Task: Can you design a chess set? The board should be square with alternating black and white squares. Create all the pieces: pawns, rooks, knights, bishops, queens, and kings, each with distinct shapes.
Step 5084:
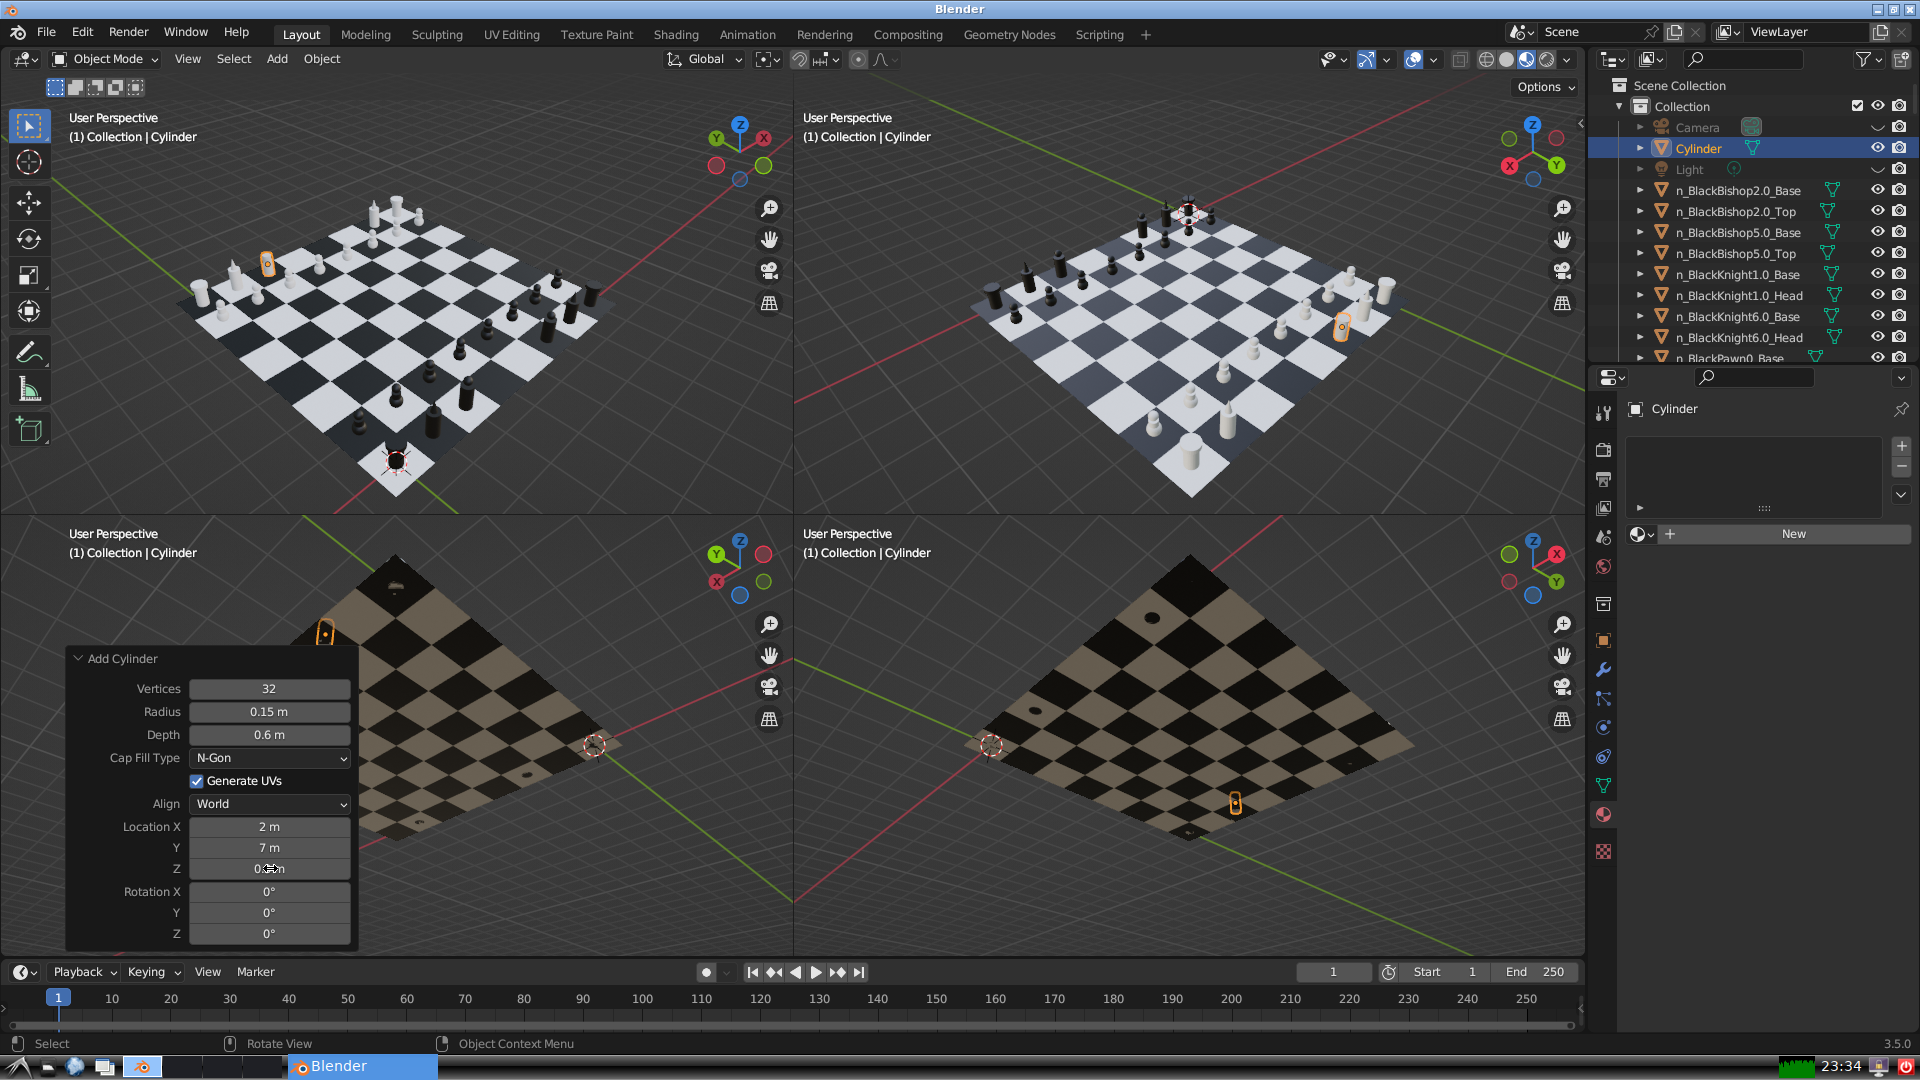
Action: {"mouse_move": [960, 540]}